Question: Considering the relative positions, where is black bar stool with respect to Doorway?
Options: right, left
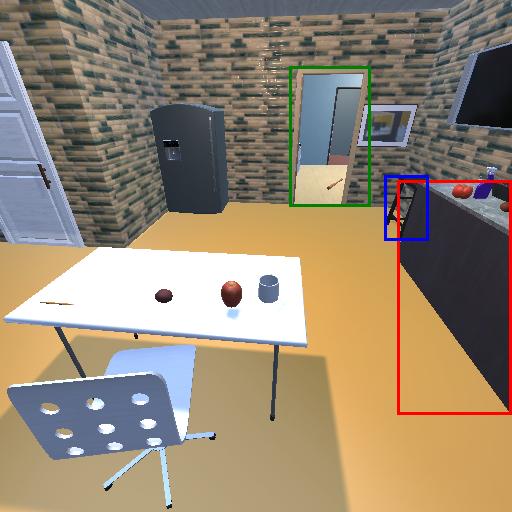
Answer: right